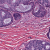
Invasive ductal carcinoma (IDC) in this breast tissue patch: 1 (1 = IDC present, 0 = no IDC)